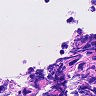
Metastatic tissue present: no